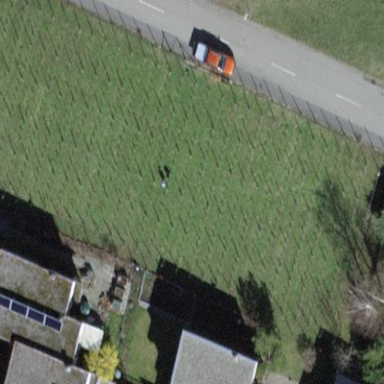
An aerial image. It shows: Beautiful vineyard in the countryside.